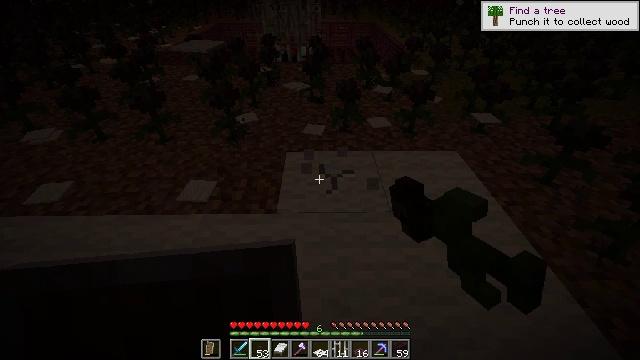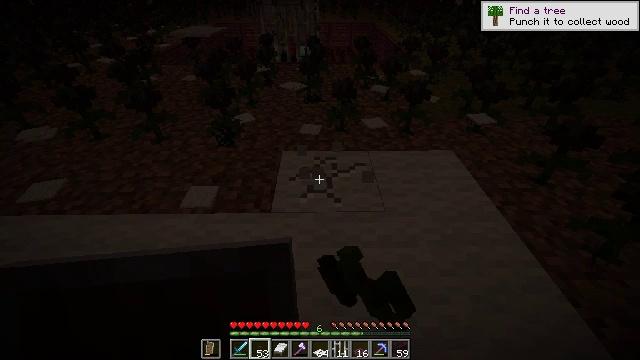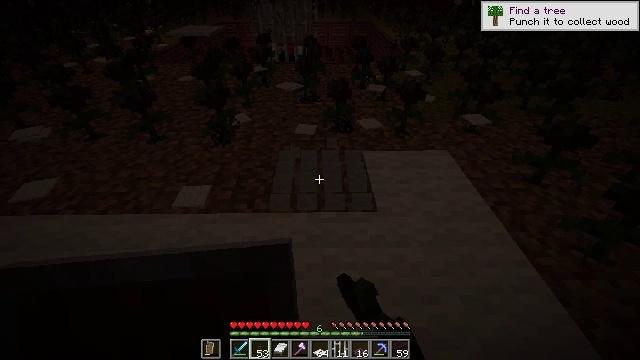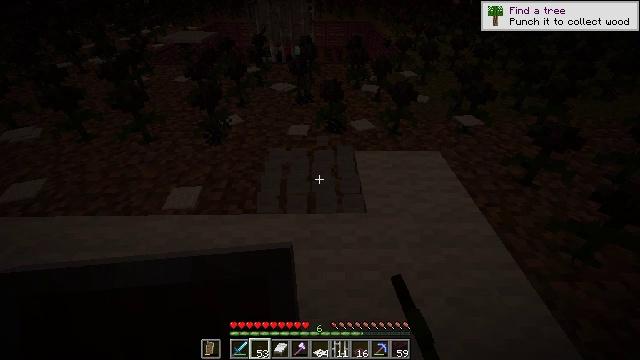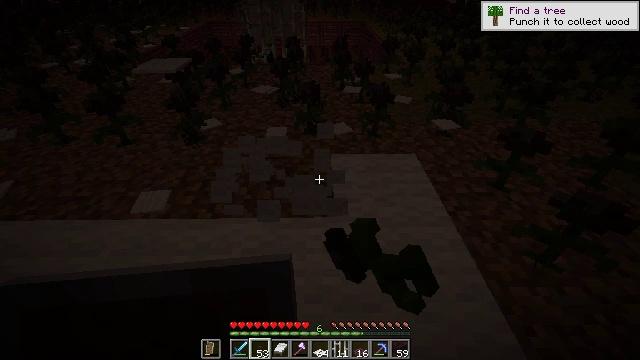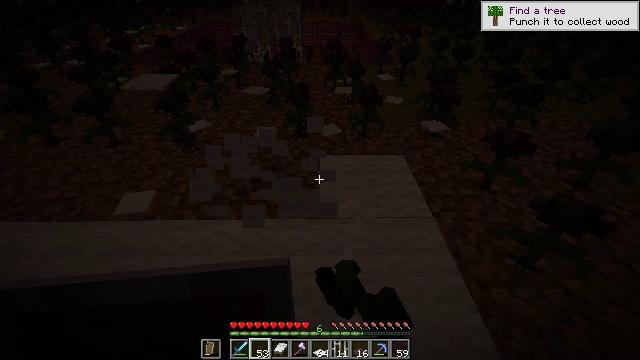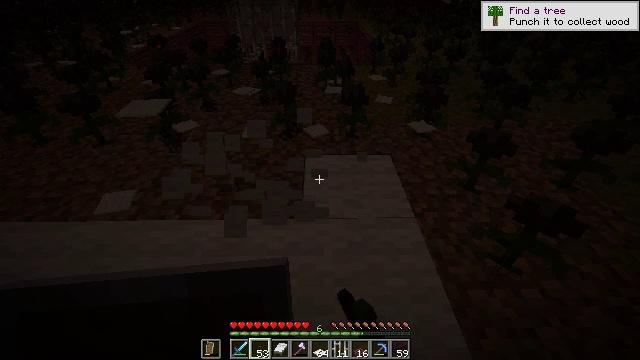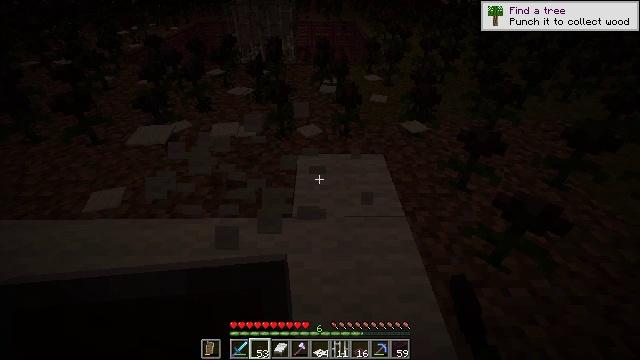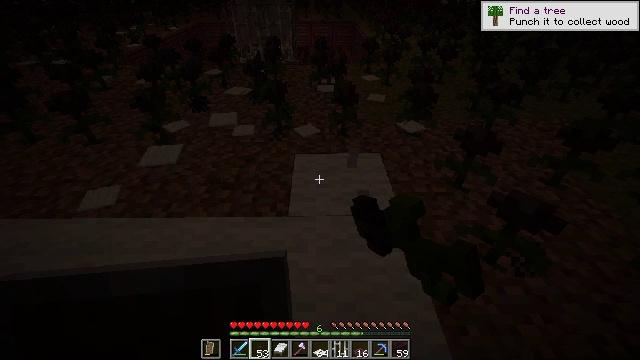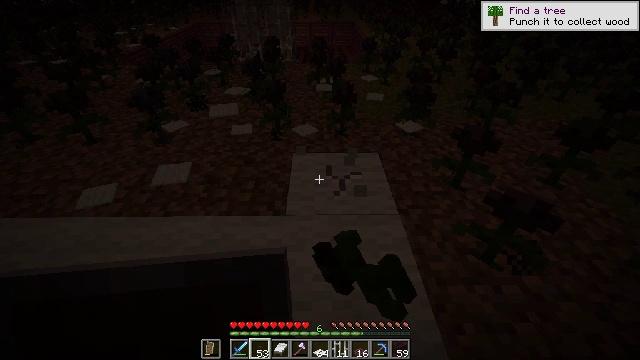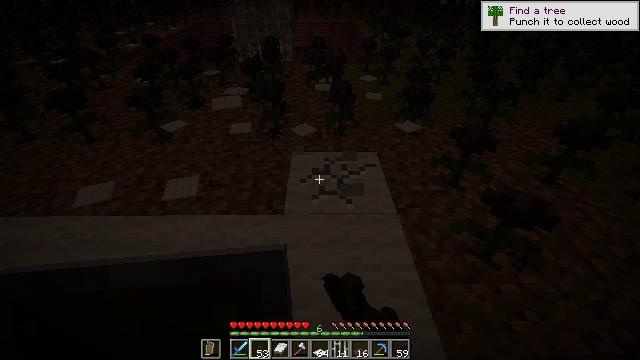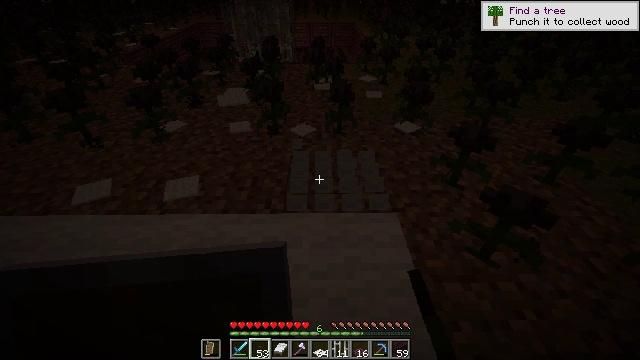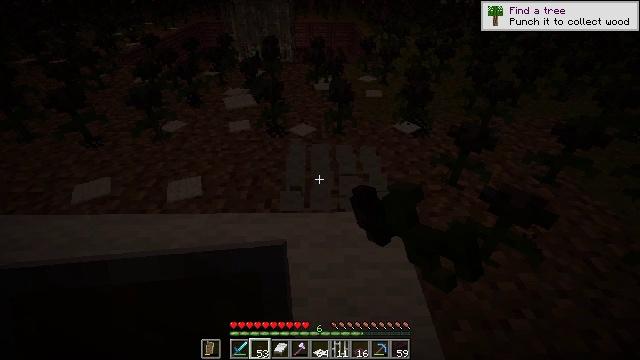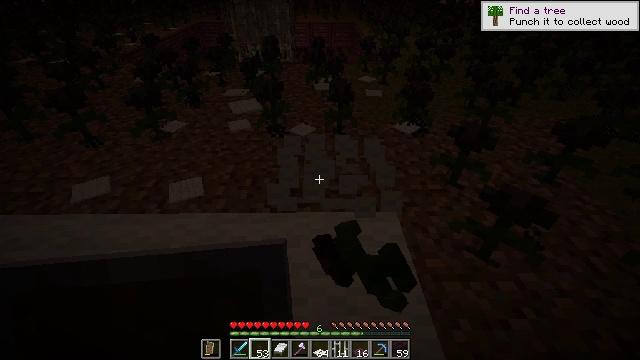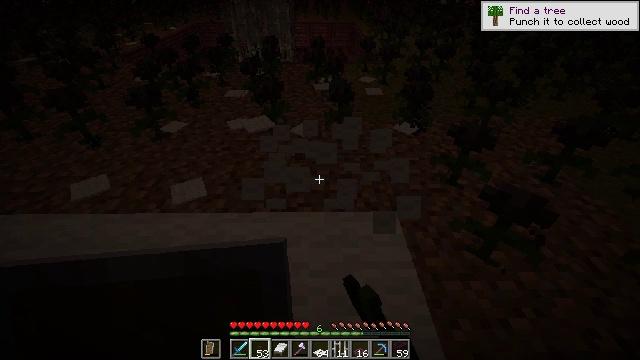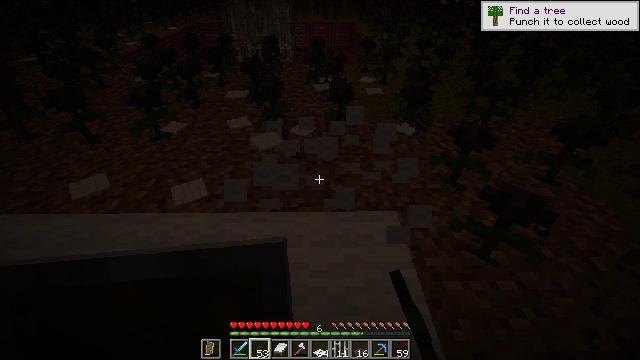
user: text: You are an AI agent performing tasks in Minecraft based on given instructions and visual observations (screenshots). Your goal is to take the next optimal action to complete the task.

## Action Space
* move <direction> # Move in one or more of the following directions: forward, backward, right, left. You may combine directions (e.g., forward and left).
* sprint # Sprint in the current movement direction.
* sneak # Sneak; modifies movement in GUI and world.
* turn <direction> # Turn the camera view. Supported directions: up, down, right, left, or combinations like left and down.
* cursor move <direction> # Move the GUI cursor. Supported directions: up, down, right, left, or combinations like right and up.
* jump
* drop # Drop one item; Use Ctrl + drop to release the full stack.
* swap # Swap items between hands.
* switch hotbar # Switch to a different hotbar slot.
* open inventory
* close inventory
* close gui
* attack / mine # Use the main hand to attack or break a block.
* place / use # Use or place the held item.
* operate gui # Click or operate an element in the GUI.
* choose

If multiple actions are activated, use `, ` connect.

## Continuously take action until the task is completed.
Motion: motion action
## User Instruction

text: Break the white carpet block.
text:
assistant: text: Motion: attack / mine
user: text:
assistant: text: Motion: move right, attack / mine
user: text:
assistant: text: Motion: move right, attack / mine
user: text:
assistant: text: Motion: move right, attack / mine
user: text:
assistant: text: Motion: move right, attack / mine
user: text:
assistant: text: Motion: attack / mine
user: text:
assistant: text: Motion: attack / mine
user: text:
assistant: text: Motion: attack / mine
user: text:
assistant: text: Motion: attack / mine
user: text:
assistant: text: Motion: attack / mine
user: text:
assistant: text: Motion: attack / mine
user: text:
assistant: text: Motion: attack / mine
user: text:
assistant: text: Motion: attack / mine
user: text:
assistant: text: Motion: no_op
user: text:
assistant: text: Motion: no_op
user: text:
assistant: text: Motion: no_op